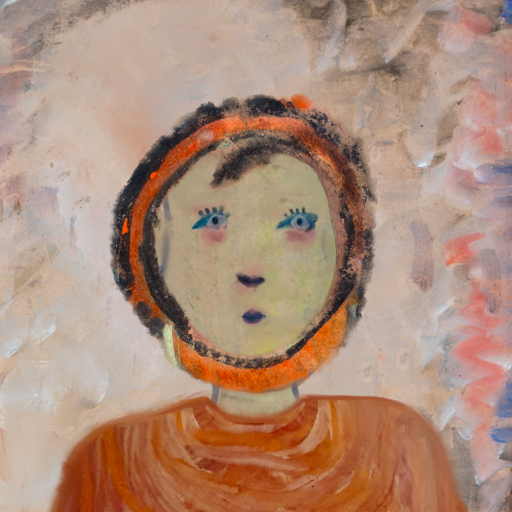
Background: Roy_Bahadur, Head And Neck Front: Hill_Girl, Face Front: Hill_Girl, Bust: Pious_Lady, Hair Front: Childish, Head Accessory: Blank, Second Necklace: Blank, Necklace: Blank, Baby: Blank